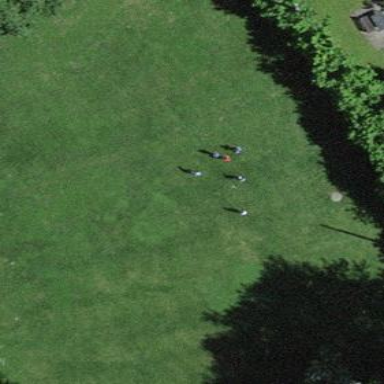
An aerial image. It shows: Grass pitch used for soccer.